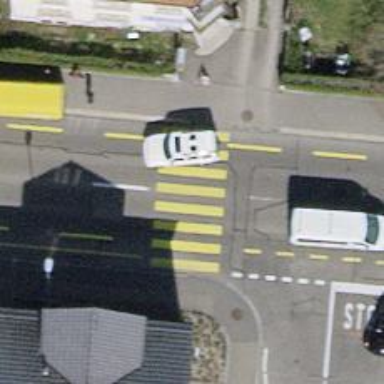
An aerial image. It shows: Marked zebra crossing on the road.